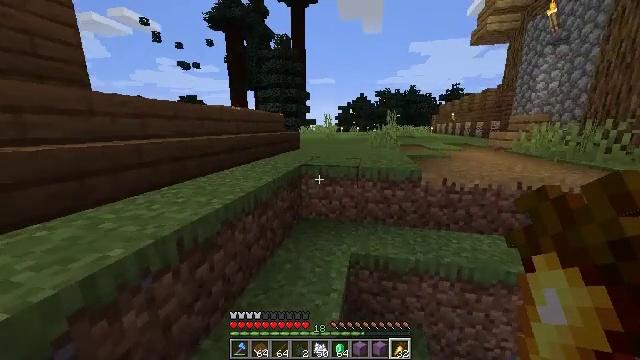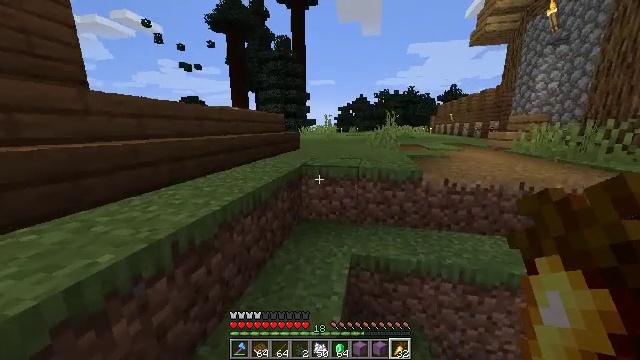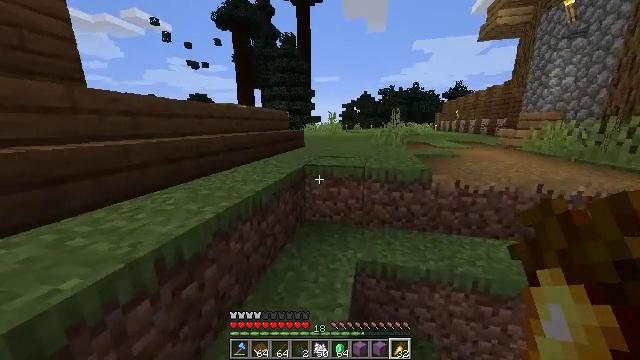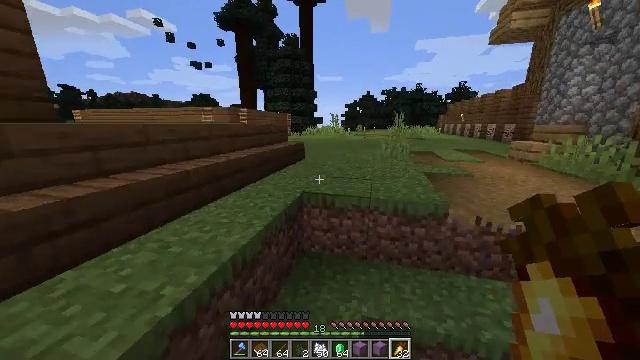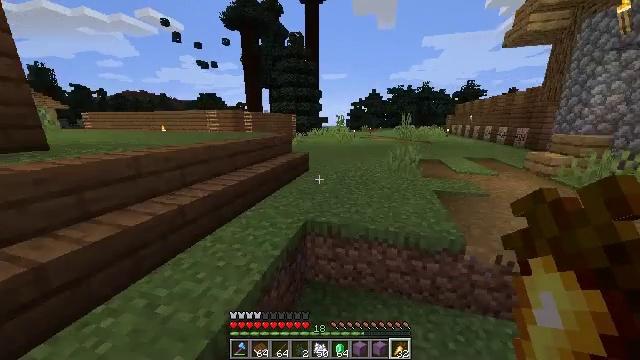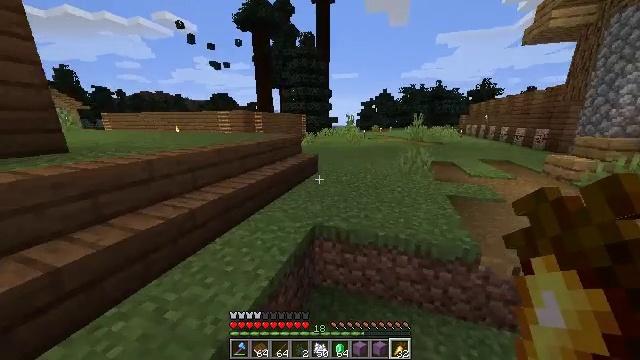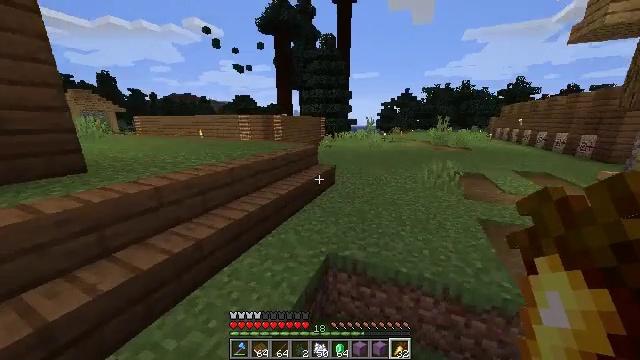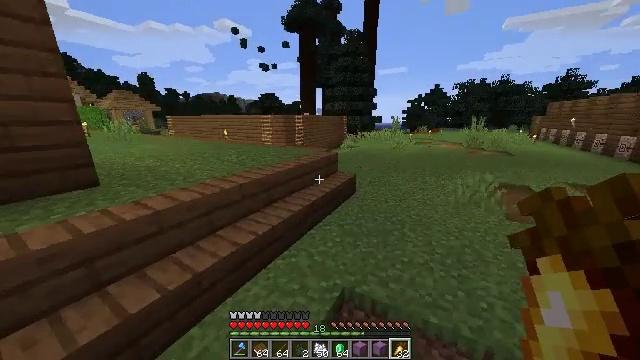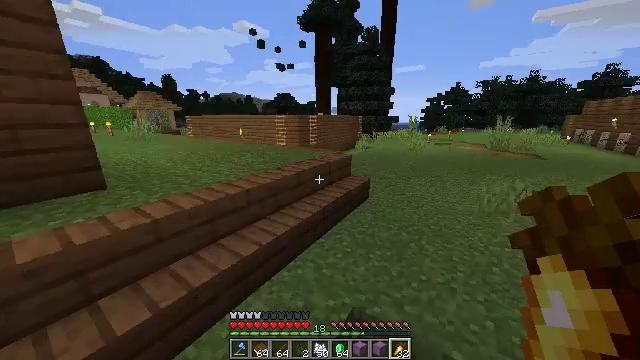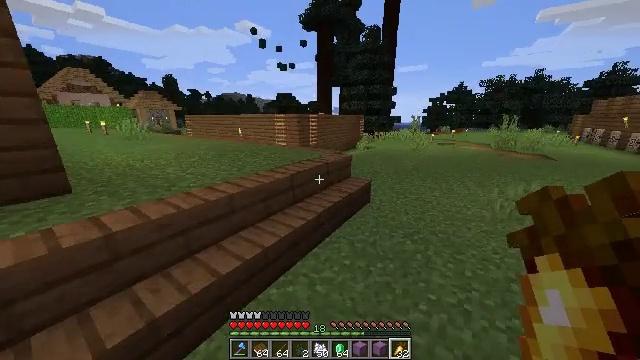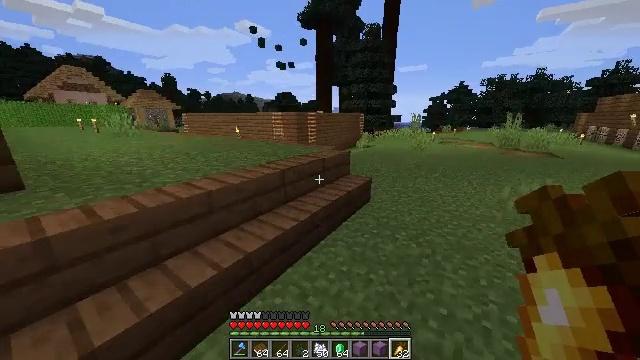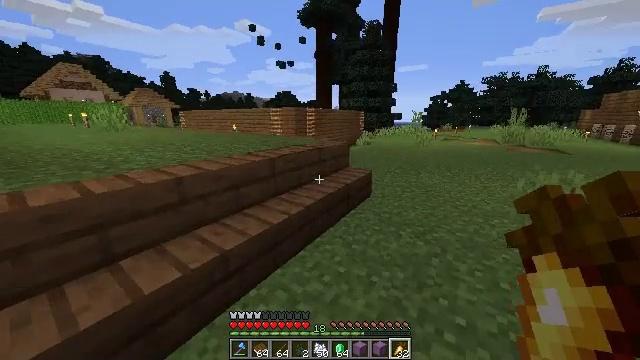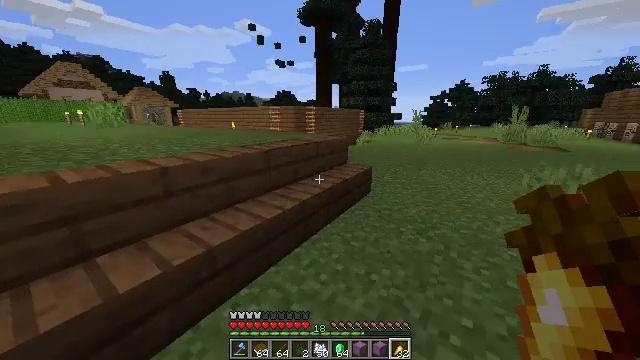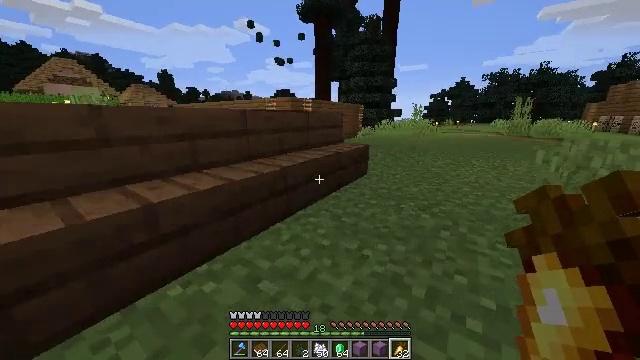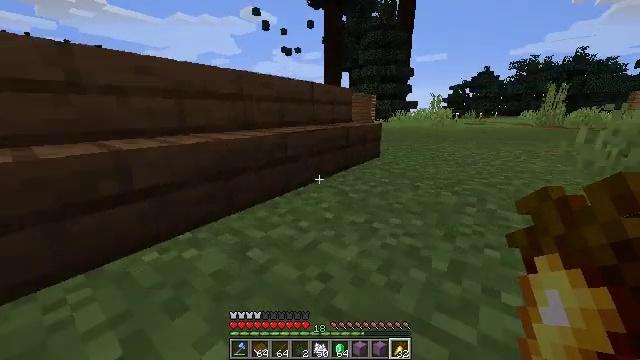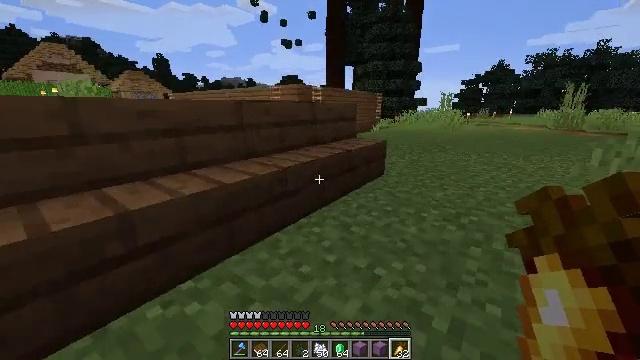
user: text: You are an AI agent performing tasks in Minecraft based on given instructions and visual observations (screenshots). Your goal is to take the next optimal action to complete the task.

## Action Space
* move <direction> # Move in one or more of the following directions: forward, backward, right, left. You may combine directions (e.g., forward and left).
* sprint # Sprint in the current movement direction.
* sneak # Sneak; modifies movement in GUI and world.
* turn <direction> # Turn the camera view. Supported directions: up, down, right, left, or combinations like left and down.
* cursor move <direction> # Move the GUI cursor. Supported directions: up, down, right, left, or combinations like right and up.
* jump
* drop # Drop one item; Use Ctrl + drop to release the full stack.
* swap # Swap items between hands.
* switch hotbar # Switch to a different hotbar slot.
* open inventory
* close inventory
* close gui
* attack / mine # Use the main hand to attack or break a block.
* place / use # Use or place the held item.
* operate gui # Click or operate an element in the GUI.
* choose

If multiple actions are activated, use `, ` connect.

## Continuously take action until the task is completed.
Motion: motion action
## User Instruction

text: Create diamond leggings with the crafting table.
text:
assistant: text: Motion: move forward, sprint, jump
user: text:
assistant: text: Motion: move forward, sprint, turn left, jump
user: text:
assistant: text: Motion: move forward, sprint, jump
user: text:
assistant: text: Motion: move forward, sprint, turn left, jump
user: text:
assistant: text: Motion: move forward, sprint, turn left, jump
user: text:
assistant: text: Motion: move forward, sprint, turn left, jump
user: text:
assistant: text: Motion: move forward, sprint, turn left, jump
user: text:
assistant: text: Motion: move forward, sprint, turn left, jump
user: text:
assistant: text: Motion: move forward, sprint, jump
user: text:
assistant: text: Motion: move forward, sprint, jump
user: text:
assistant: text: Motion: move forward, sprint, jump
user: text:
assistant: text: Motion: move forward, sprint, jump
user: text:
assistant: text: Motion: move forward, sprint, jump
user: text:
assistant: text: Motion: move forward, sprint, turn left, jump
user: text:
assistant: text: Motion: move forward, sprint, jump
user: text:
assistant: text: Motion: move forward, sprint, jump
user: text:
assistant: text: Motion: move forward, sprint, jump, close inventory
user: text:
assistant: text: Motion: move forward, close inventory
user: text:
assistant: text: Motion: move forward, cursor move right, close inventory
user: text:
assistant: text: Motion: cursor move right, close inventory
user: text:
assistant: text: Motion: cursor move right, open gui
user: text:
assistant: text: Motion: no_op
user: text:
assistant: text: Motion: no_op
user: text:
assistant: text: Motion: no_op
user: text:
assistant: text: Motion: no_op
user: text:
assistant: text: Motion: no_op
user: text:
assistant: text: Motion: no_op
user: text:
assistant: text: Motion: no_op
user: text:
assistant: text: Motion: no_op
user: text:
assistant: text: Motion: close gui